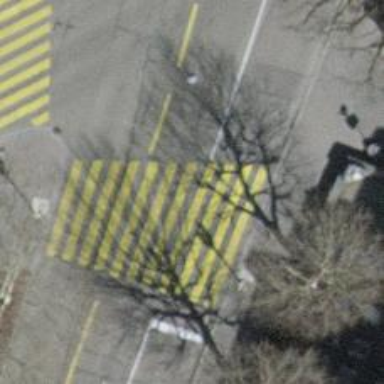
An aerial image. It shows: Footway with asphalt surface and marked zebra crossing.